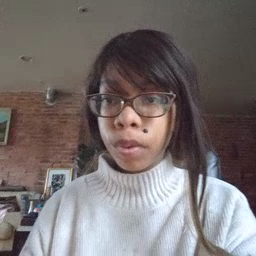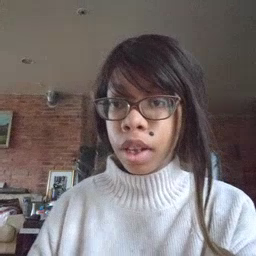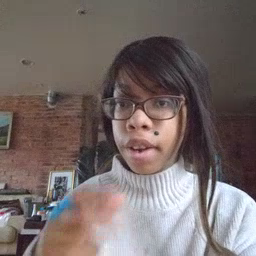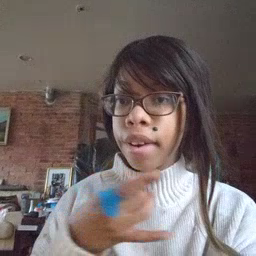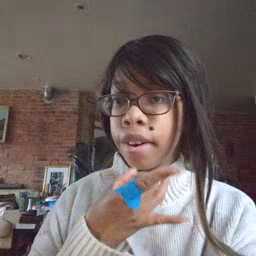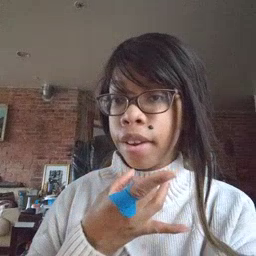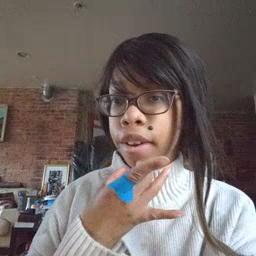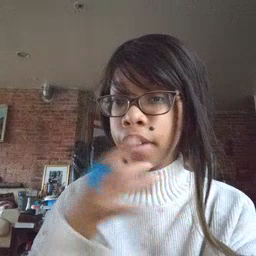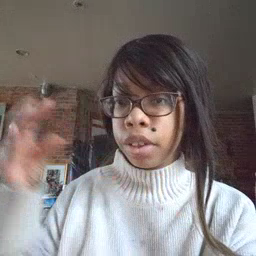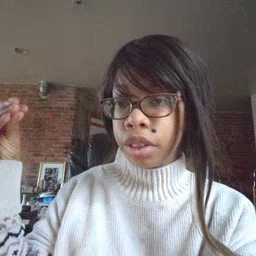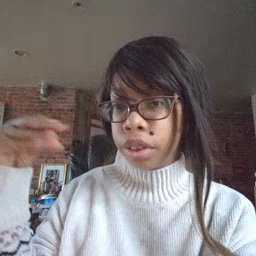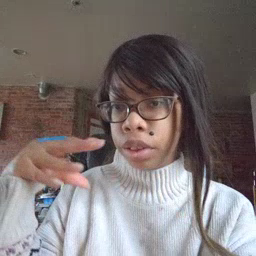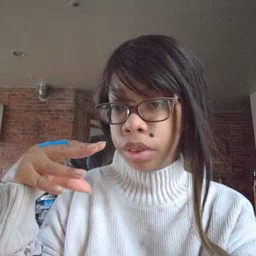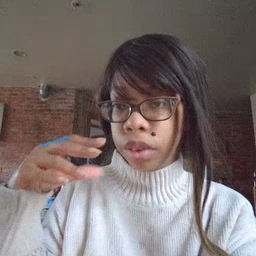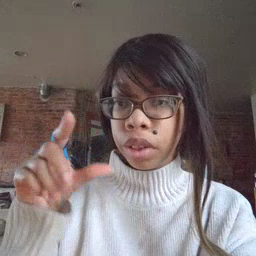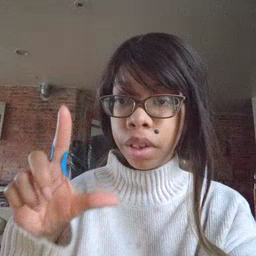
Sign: lamp